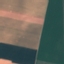
Land use / land cover: AnnualCrop